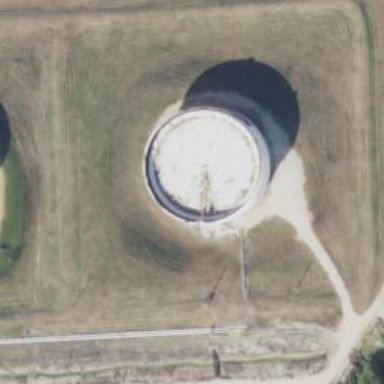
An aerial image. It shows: Storage tank building.